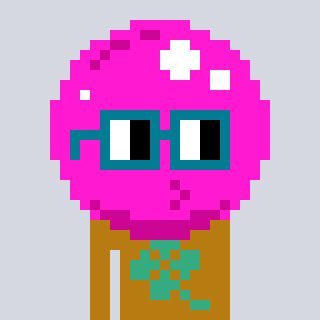
a pixel art character with square dark green glasses, a bubblegum-shaped head and a gold-colored body on a cool background